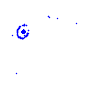
Particle: electron